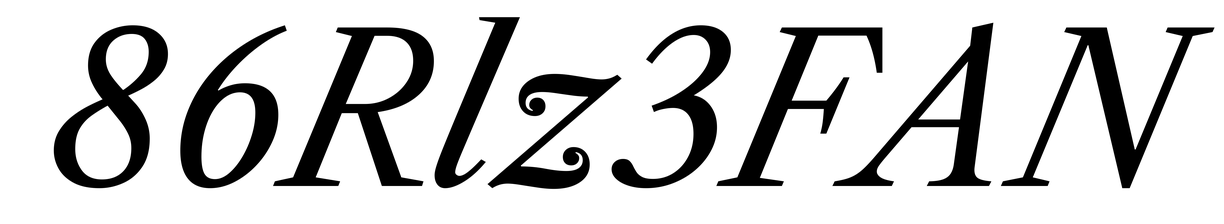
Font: LibreCaslonText-Italic_Italic